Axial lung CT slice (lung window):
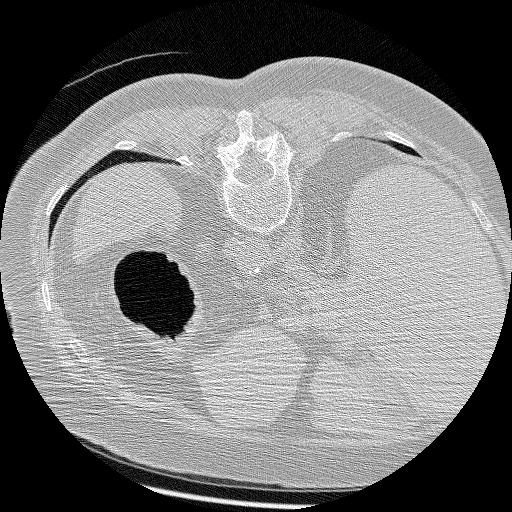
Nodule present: no